Question: <URL>

Hi I have a menu formed using
'''
<ul class="topnav">
<li>@Html.ActionLink("Configuration", "Configuration", "Home")</li>
<li>@Html.ActionLink("Reporting", "Reporting", "Home")
<ul class="subnav">
<li>@Html.ActionLink("Pipeline", "Pipeline", "Pipeline", null, new { target = "_blank", Url = "http://storespipeline/stores/" })</li>
<li>D2C OBI Reports</li>
<li>@Html.ActionLink("Device Utilization", "DeviceUtilization", "DeviceUtilization")</li>
<li>@Html.ActionLink("Display Audit", "DisplayAudit", "DisplayAudit")</li>
<li>@Html.ActionLink("TrueVUE Reports", "TrueVUE", "TrueVUE")</li>
</ul>
</li>
<li>@Html.ActionLink("Admin", "Admin", "Home")</li>
</ul>
'''
CSS:
ul.topnav
{
list-style: none;
padding: 10px;
margin: 0;
float: left;
width: 100%;
background: #f6f6f6;
font-size: 1em;
color: Black;
}
ul.topnav li
{
float: left;
margin: 0;
padding: 0 15px 0 0;
position: relative;
}
ul.topnav li a
{
padding: 5px 0px 0px 0px;
color: black;
display: table;
text-decoration: none;
float: left;
}
ul.topnav li a:hover
{
text-decoration: underline;
font-weight: bold;
}
'''
ul.topnav li span.subhover
{
}
ul.topnav li ul.subnav
{
list-style: none;
position: absolute;
left: 0px;
top: 25px;
background: #f6f6f6;
margin: 0;
padding: 0px 0px 0px 0px;
height: auto;
display: none;
float: left;
min-width: 100px;
width: auto;
}
ul.topnav li ul.subnav li
{
margin: 0px;
padding: 4px 10px 0px 10px;
height: auto;
line-height: 100%;
}
html ul.topnav li ul.subnav li a
{
float: left;
width: 150%;
margin: 0px;
padding: 0px 0px 0px 0px;
text-align: left;
}
html ul.topnav li ul.subnav li a:hover
{
}
</style>
'''
When I click on a link example -- Display Audit -- when the page gets loaded -- the menu link is underneath the page content... that can be seen in the image (the last two links go underneath the page content)..... how can I display the menu link above the page content??
I am using IE7, CSS 2.1
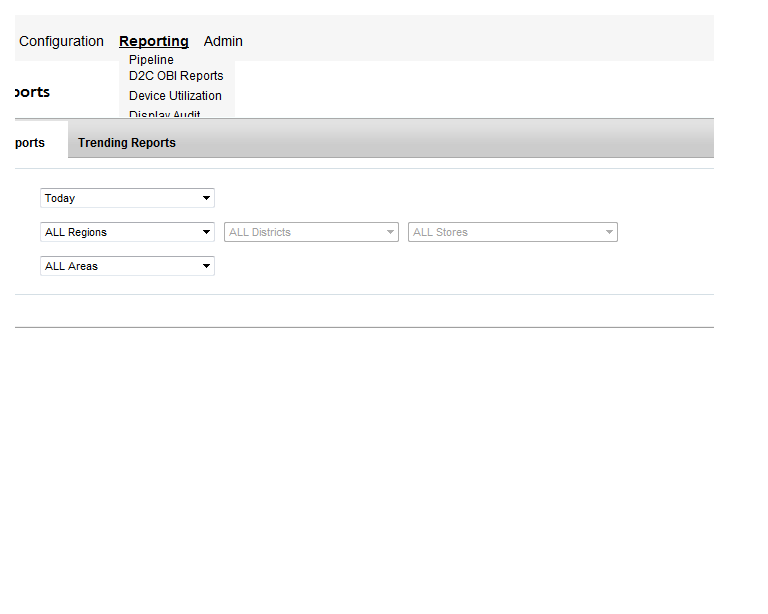
Answer: You need to use a z-index. For z-index to work both the navigation container and the content container need to have a position of relative, absolute or fixed. For your example I would suggest a relative positioning.
'''
.topnav {
position:relative;
z-index:1000;
}
.yourContentContainer{
position:relative;
z-index:1;
}
'''